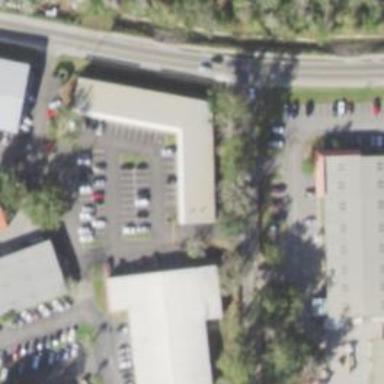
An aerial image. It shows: Commercial building.